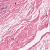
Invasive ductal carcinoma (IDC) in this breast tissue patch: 0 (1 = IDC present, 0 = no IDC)